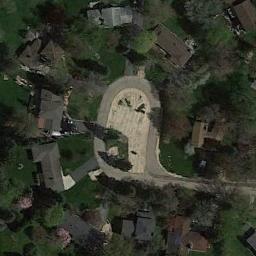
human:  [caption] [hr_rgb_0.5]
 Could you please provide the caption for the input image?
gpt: The medium residential area has some neatly arranged houses on the grass and a clearing is among these houses .

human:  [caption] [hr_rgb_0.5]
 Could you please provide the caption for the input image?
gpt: Most of the houses in the mid-sized area are blue .

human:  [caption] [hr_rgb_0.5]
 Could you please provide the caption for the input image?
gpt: Many trees and buildings are in medium residential area .

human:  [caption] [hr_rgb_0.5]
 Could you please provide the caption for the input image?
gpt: The medium residential is on the grass next to some trees .

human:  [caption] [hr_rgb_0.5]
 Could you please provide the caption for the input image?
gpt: There are some brown buildings and black buildings on the medium residential area .